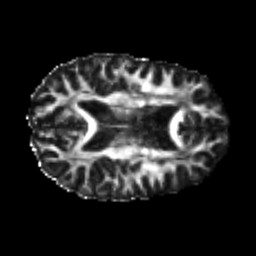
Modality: FA
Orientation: axial
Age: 23
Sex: female
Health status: healthy
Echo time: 0.074 s